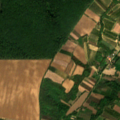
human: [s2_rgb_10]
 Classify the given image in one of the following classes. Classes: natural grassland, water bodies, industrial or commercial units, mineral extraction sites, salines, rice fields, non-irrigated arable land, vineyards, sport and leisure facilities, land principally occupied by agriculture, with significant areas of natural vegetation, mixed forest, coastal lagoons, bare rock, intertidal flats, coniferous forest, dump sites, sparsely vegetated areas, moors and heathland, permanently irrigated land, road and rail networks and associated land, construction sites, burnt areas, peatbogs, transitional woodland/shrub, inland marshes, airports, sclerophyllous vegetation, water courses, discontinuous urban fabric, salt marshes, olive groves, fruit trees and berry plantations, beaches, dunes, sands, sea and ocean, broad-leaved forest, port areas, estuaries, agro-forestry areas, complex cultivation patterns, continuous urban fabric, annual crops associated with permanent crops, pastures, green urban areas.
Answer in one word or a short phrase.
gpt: non-irrigated arable land, complex cultivation patterns, land principally occupied by agriculture, with significant areas of natural vegetation, broad-leaved forest